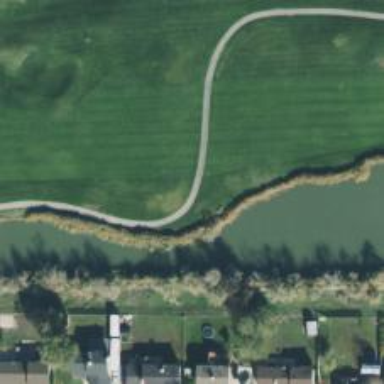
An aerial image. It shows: Service road used as golf cart path.